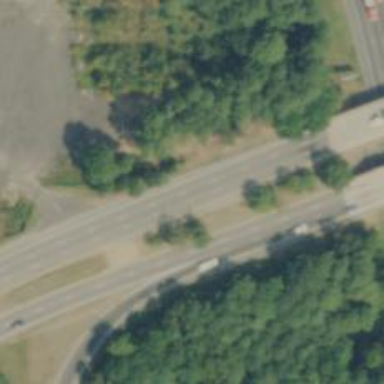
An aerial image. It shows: Expressway with asphalt surface and classified as primary highway.